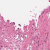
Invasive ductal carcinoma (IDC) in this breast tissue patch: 0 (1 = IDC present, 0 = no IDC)